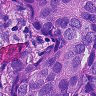
Metastatic tissue present: yes